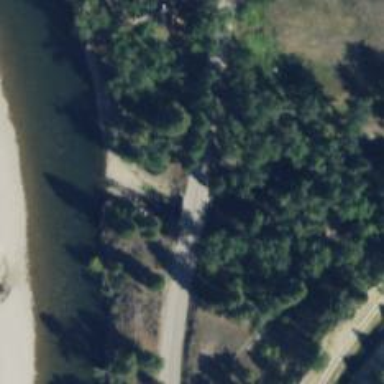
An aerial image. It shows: Unclassified road on bridge.